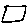
Label: square